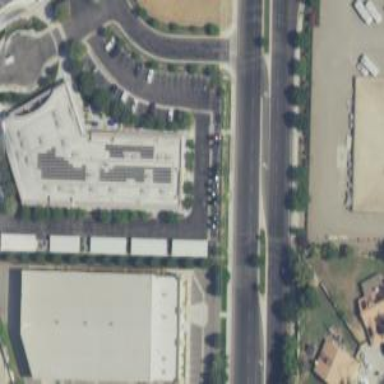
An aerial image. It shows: Commercial building.